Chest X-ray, PA view. Patient: 49 years old, sex M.
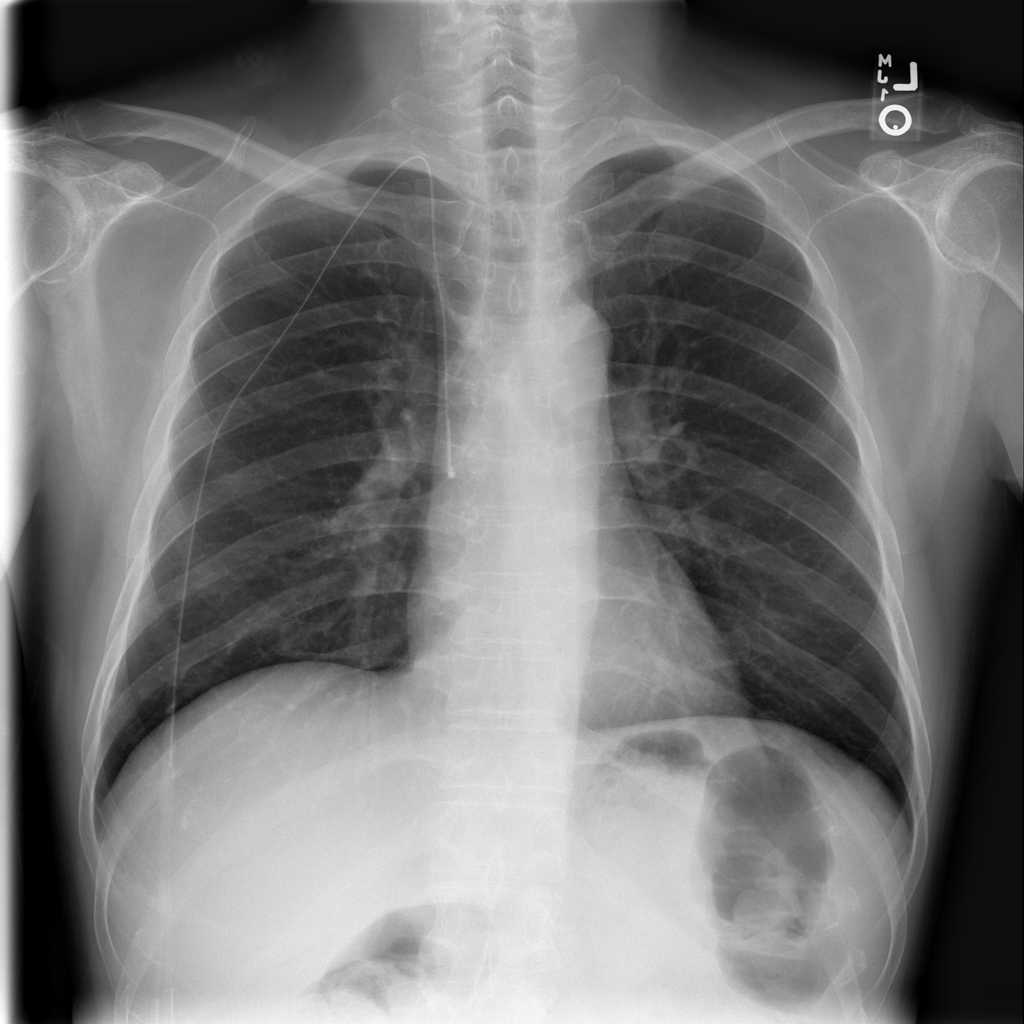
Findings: No Finding